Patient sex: M
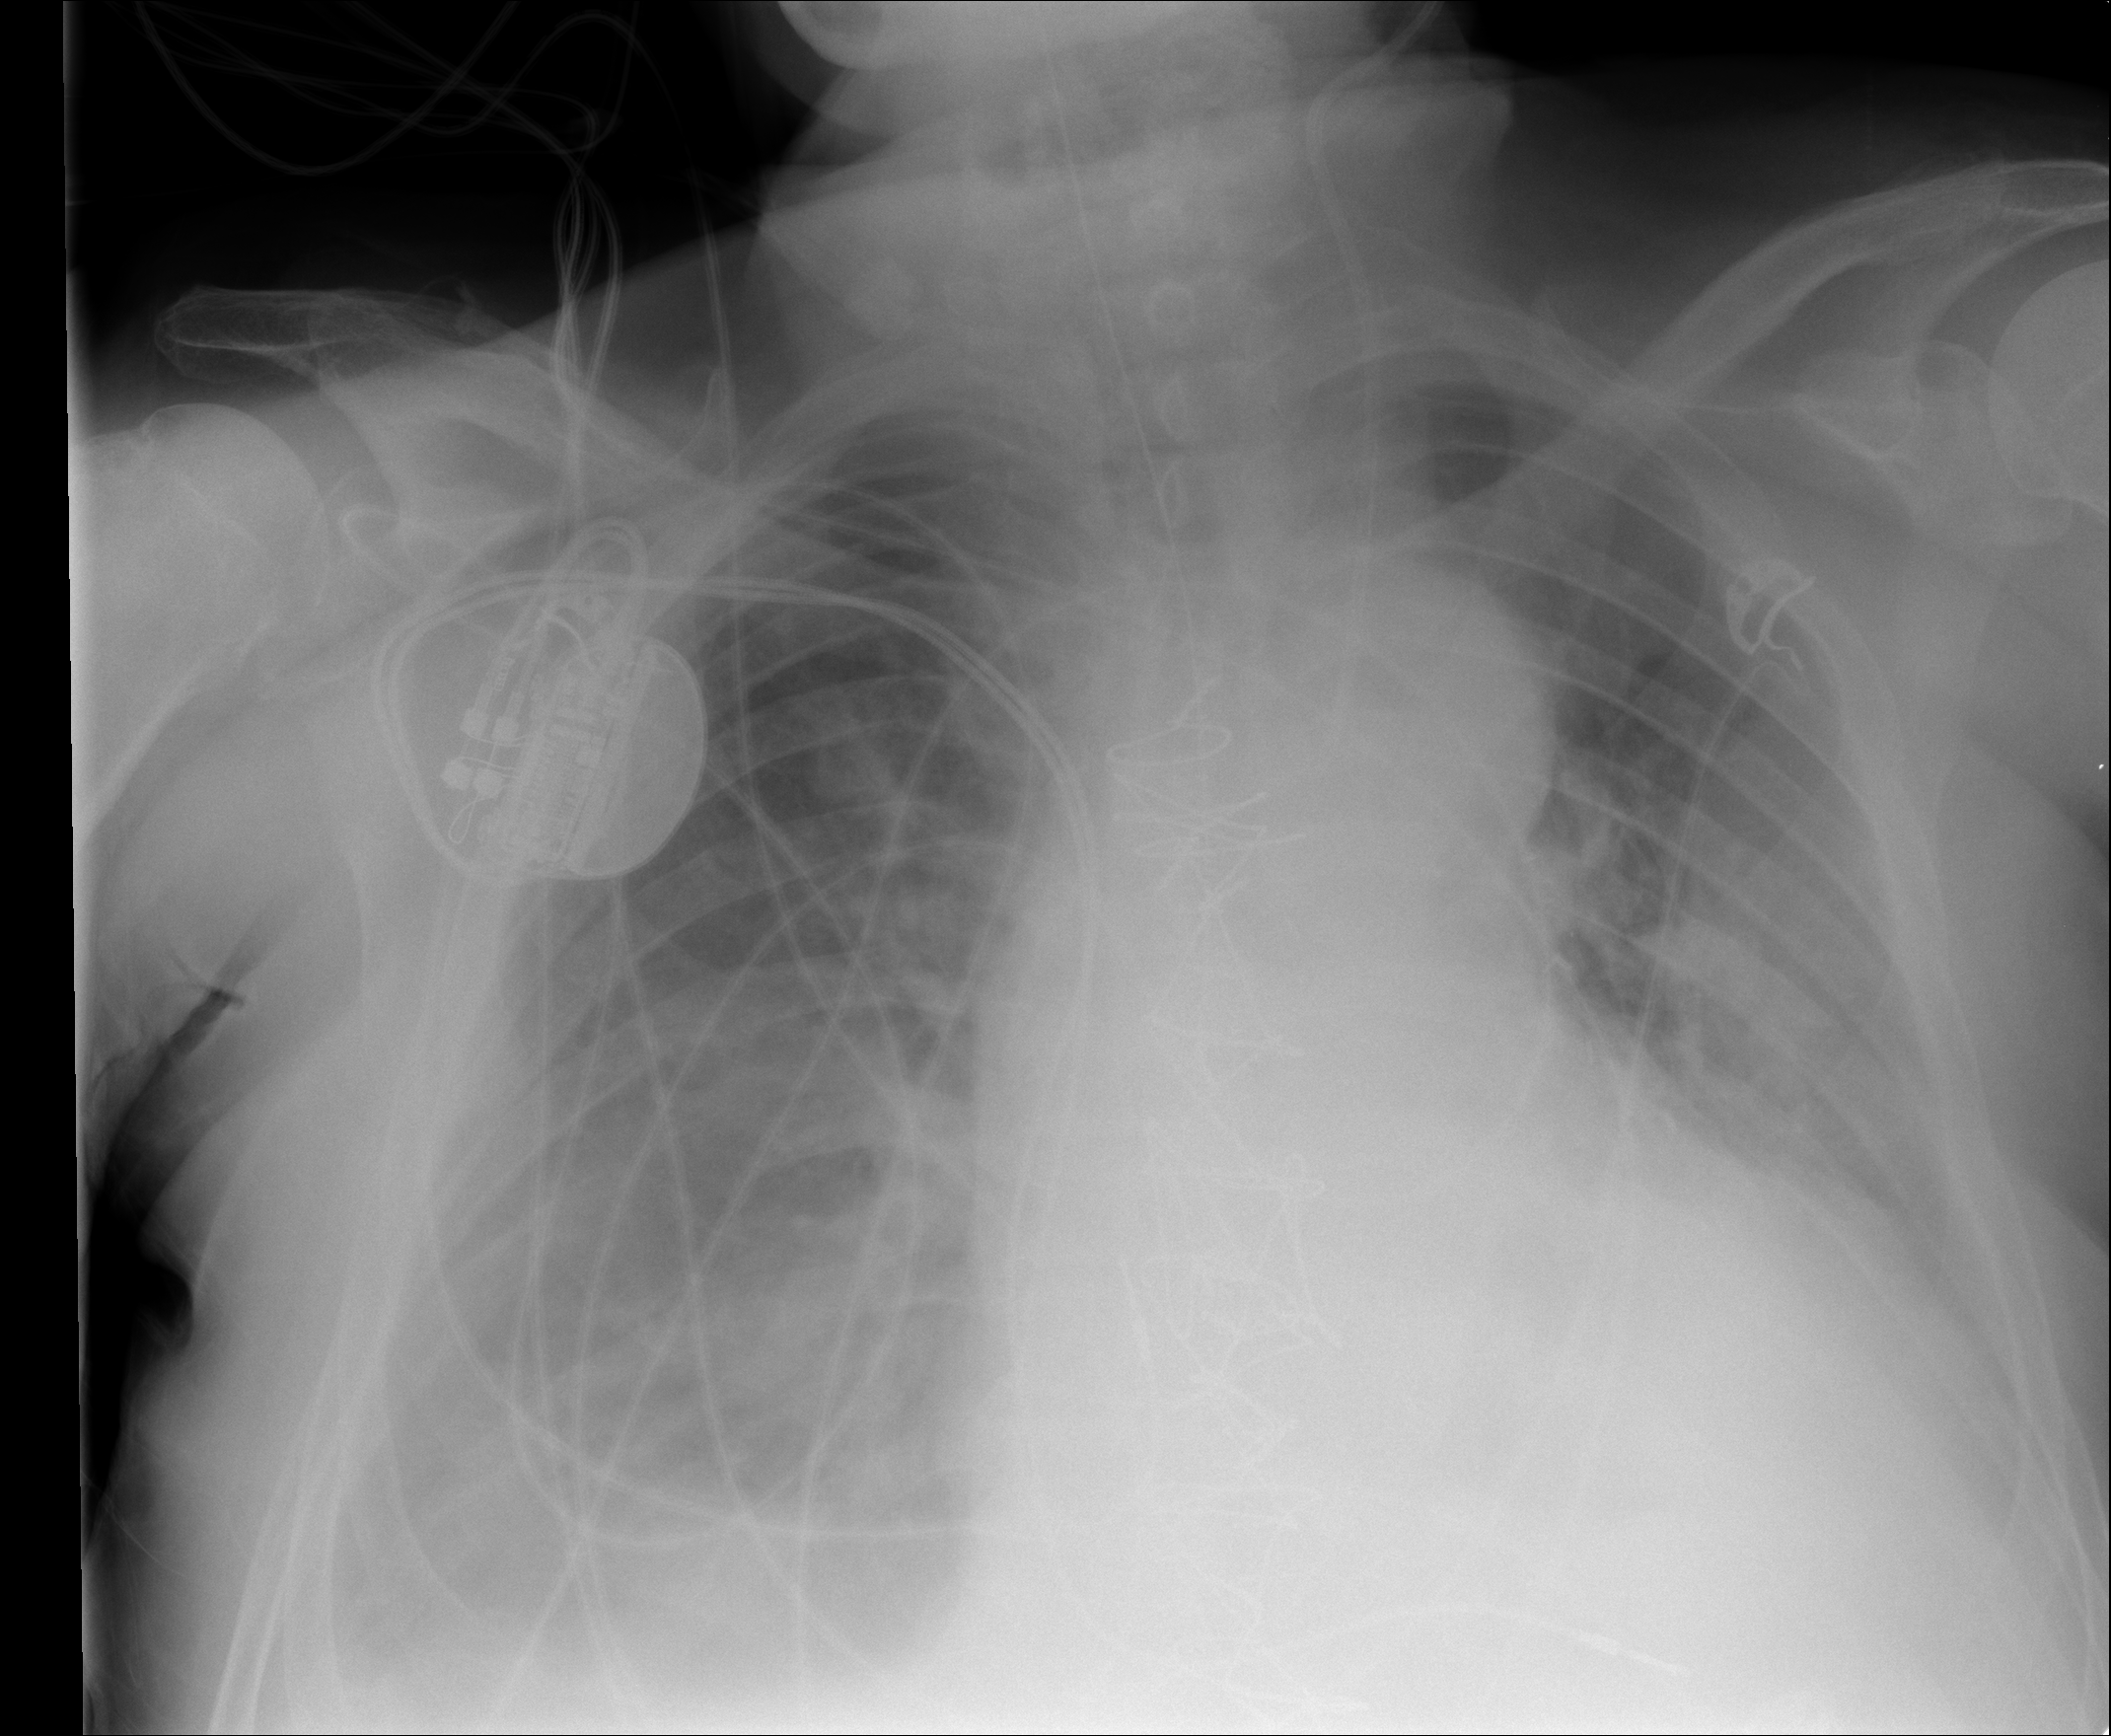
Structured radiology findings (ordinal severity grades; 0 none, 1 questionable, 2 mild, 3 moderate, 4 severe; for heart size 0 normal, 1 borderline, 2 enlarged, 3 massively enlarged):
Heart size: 2
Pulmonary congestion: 2
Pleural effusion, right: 3
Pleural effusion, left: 3
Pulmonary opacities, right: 2
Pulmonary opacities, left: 1
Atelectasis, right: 3
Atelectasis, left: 3